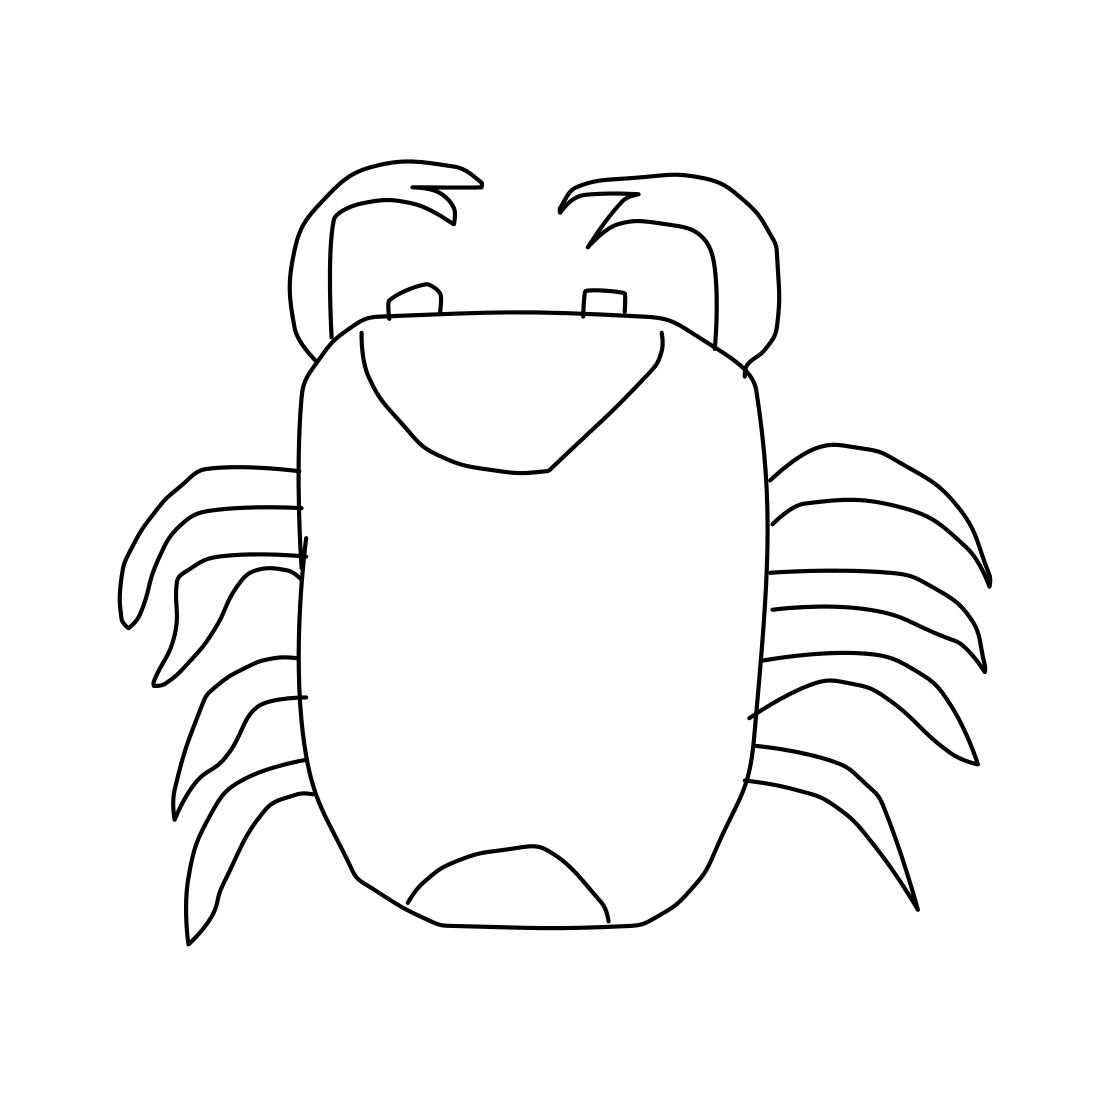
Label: crab